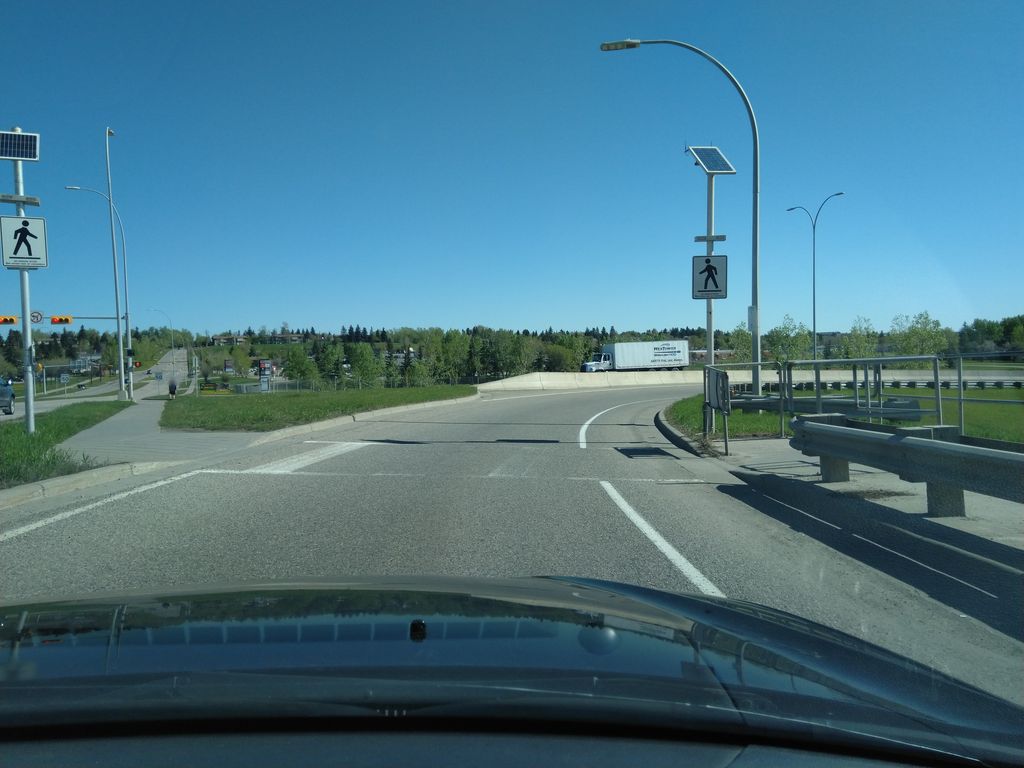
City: calgary